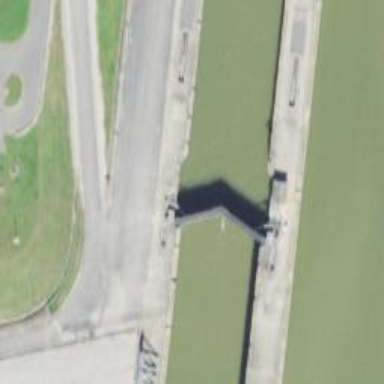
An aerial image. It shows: Lock gate along waterway.